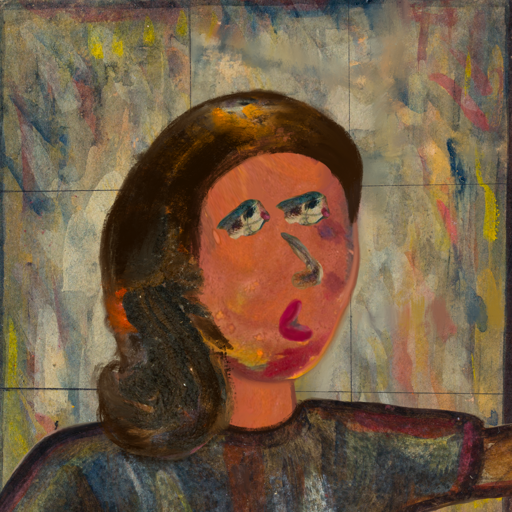
Background: GypsyMother, Head And Neck Side: Mother_And_Son_Son, Face Side: Pipe, Bust: Mosgoul, Hair Side: Gypsy_Queen, Head Accessory: Blank, Second Necklace: Blank, Necklace: Blank, Baby: Blank